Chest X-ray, PA view. Patient: 43 years old, sex M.
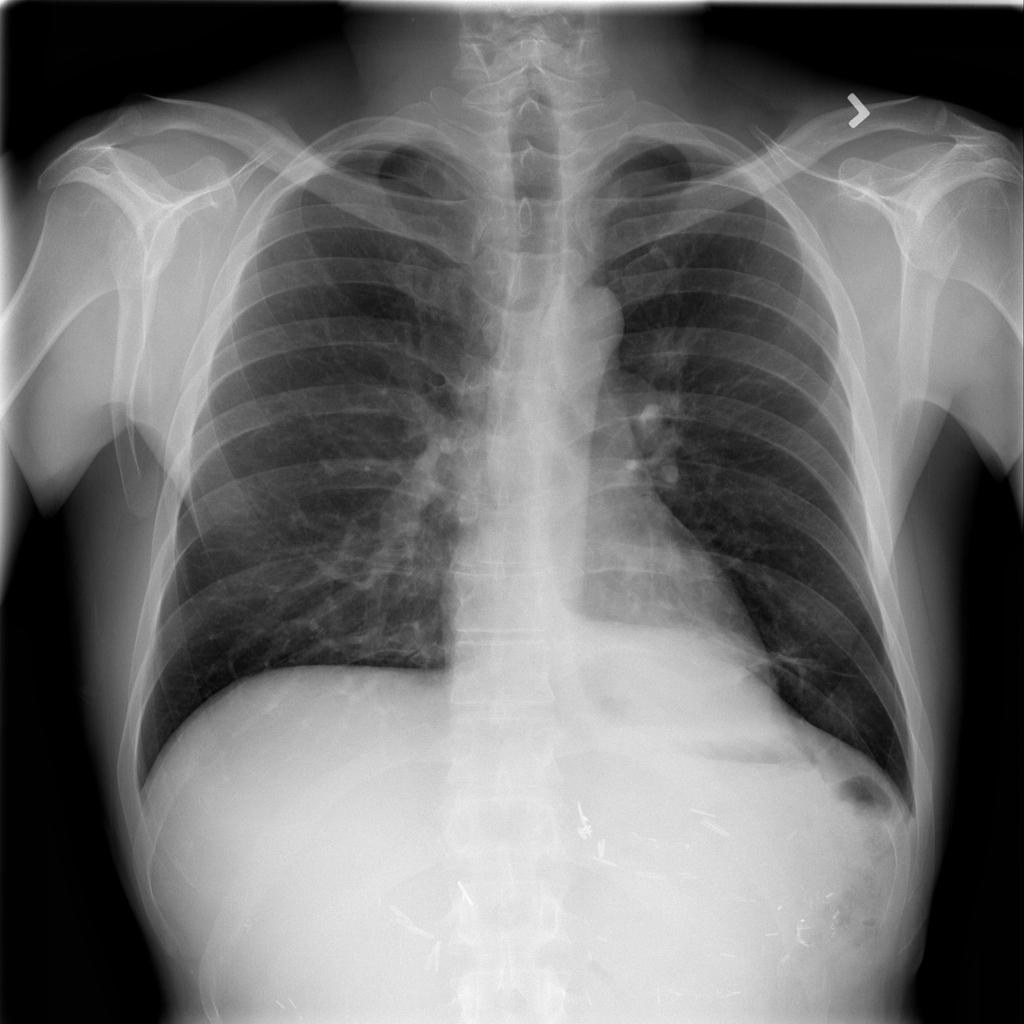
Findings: No Finding